Question: I'm trying to solve a quadratic optimisation problem using the cvxopt python library.
I have quadratic constraints which I'm converting to cone constraints.
My question is regarding the cvxopt <URL> the constraints:
> s_0 => 0s_k0 => || s_k1 || for k = 1,...,M
Do they really mean this?
They give an example under the documentation:

that they represent as:
'''
G = [ matrix( [[12., 13., 12.], [6., -3., -12.], [-5., -5., 6.]] ) ]
G += [ matrix( [[3., 3., -1., 1.], [-6., -6., -9., 19.], [10., -2., -2., -3.]] ) ]
h = [ matrix( [-12., -3., -2.] ), matrix( [27., 0., 3., -42.] ) ]
'''
which seems to suggest that the constraints are instead:
> s_k0 => || s_k1 || for k = 0,...,M
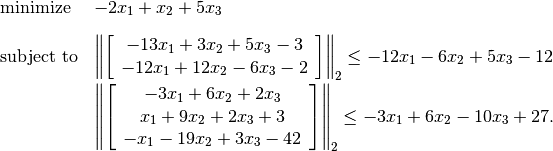
Answer: You've missed the important part of the example:
'''
sol = solvers.socp(c, Gq = G, hq = h)
'''
From the <URL>:
> The argument 'Gq' is a list of dense or sparse matrices . The argument 'hq' is a list of dense single-column matrices . The elements of 'Gq' and 'hq' must have at least one row. The default values of 'Gq' and 'hq' are empty lists.
So the componentwise inequalities represented by 's_0' are just omitted.